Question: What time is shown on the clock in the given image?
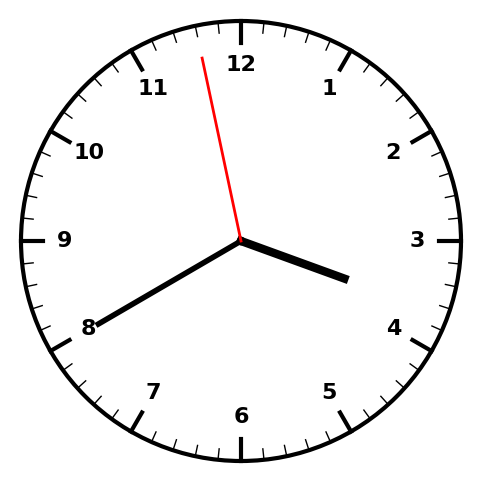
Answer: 03:39:58